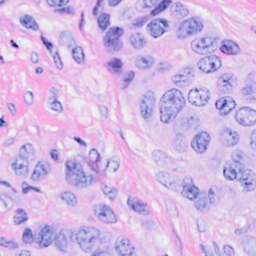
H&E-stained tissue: Breast